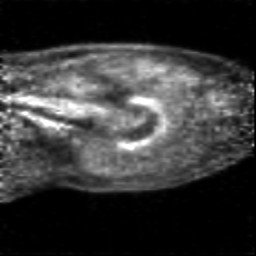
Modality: PET
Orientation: sagittal
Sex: male
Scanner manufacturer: siemens